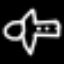
Label: airplane